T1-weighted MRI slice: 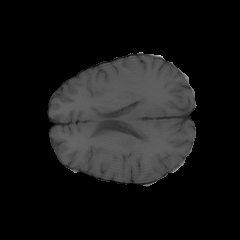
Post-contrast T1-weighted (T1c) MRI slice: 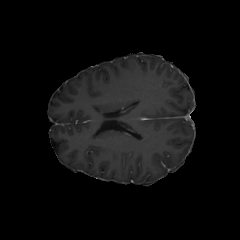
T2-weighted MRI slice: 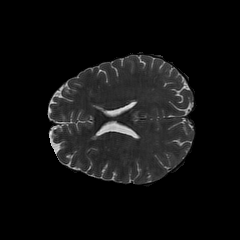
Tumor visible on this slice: no